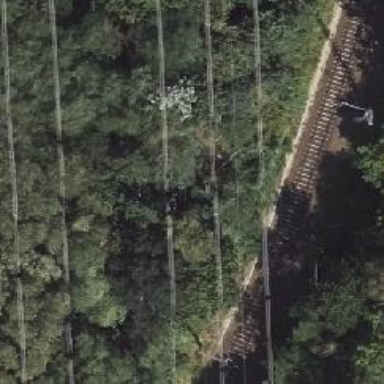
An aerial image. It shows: Abandoned railway bridge of historical significance.